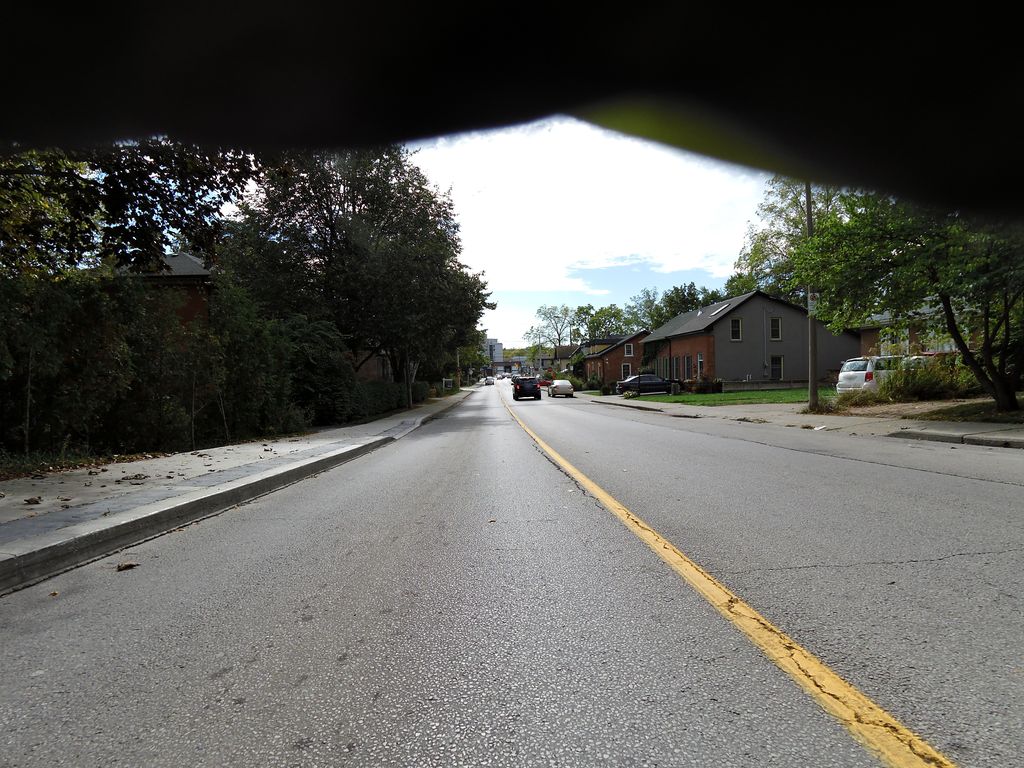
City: hamilton